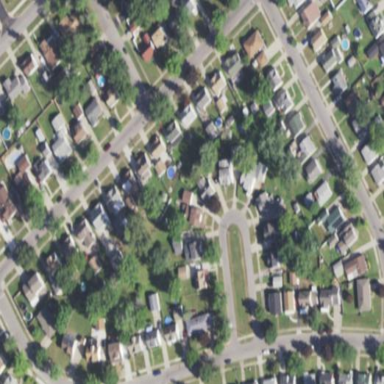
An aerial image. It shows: Single-family residential area.